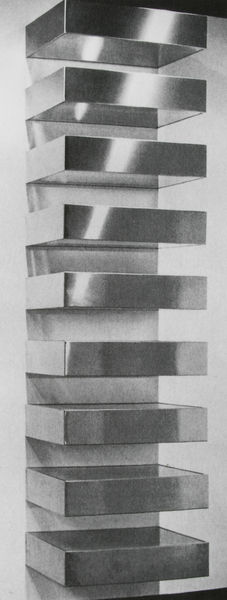
Titel: Untitled
Künstler: Donald Judd
Standort: Fort Worth (Texas)
Institution: Modern Art Museum of Forth Worth
Schlagwörter: dunkel, körper, schatten, weiß, grau, hell, licht, pfeiler, schwarz, säule, fächer, regal, wand, möbel, spiegel, feld, felder, spiegelung, skulptur, perspektive, hart, fläche, flächen, treppe, glanz, glänzen, glänzend, metall, stufen, bretter, bronze, glatt, foto, rechtecke, eisen, lichtstrahl, rechteck, oberfläche, brett, strahl, kiste, würfel, kasten, quadrate, schein, quader, sol, stahl, objekt, lichtschein, geometrie, lewitt, viereck, vierecke, installation, neun, kästen, minimal, kunstlicht, sol lewitt, judd, härte, edelstahl, neun böden, neun kästen